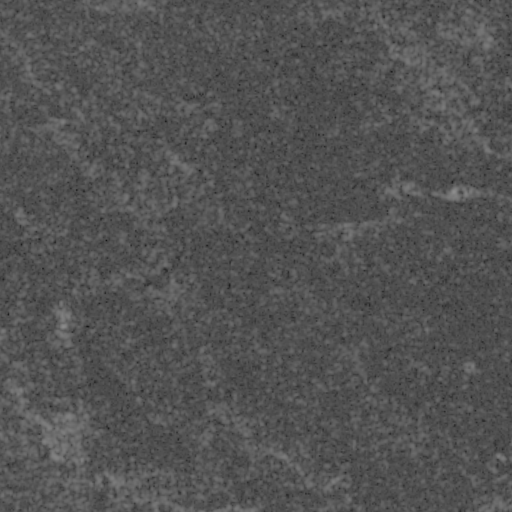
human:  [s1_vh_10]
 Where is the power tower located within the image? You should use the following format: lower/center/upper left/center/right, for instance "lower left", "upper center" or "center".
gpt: The power tower is located in the right of the image.
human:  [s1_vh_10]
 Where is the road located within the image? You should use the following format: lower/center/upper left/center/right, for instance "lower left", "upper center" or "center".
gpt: The road is located in the lower left of the image.
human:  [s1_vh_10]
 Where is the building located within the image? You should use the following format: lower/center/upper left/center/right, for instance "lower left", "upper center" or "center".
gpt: The building is located in the lower left of the image.
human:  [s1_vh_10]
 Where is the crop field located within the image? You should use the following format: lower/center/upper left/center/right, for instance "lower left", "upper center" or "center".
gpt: There is no crop field in the image.

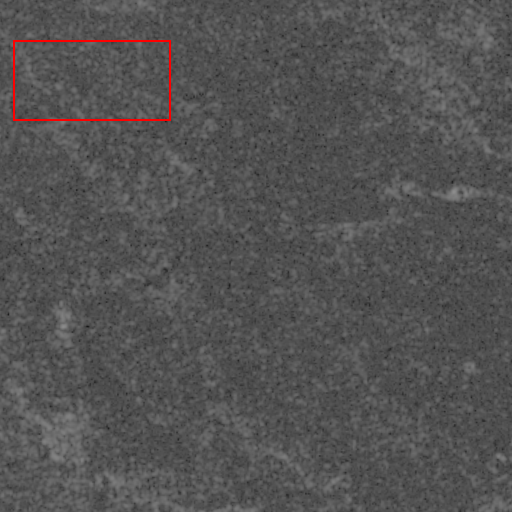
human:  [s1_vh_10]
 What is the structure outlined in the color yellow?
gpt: There is no yellow outline.
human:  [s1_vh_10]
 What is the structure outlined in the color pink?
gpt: There is no structure outlined in pink.